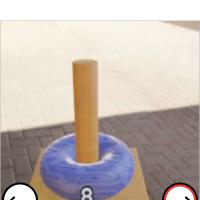
Task: sum
Answer: 8